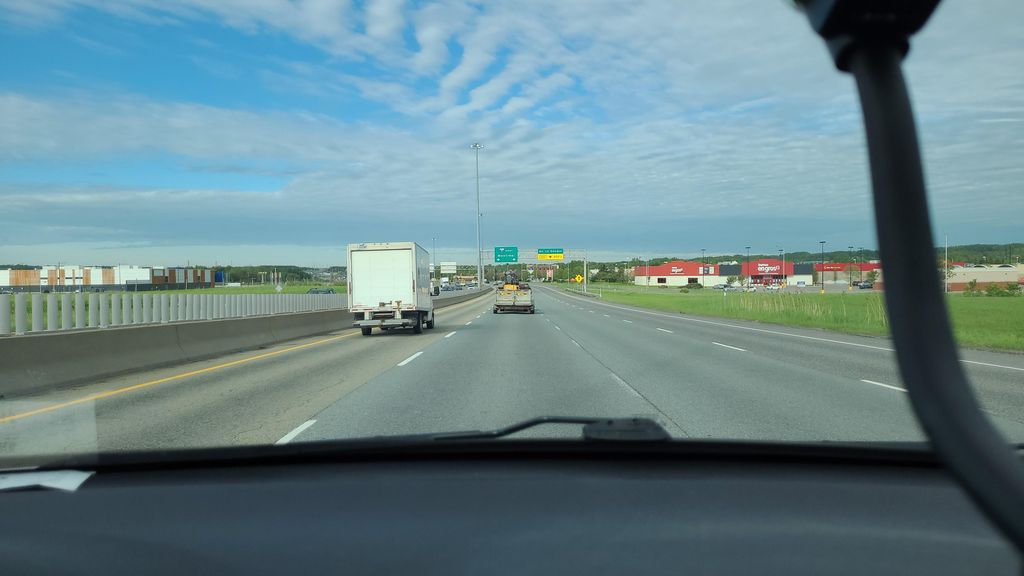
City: quebec_city